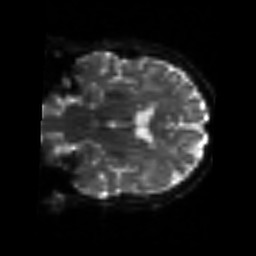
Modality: sbref
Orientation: coronal
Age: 78
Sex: male
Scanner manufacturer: siemens
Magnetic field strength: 3 T
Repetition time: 3.2 s
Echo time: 0.081 s